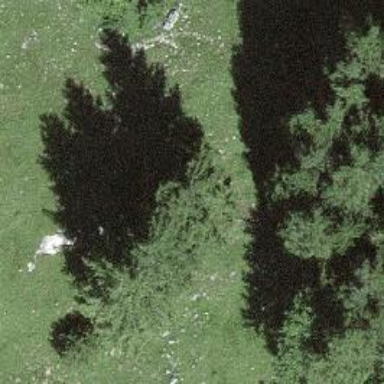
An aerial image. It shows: Beautiful tree in nature.